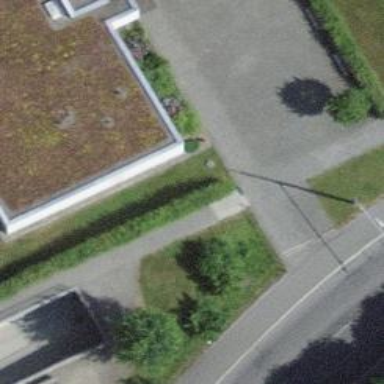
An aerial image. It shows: Set of steps on the road.